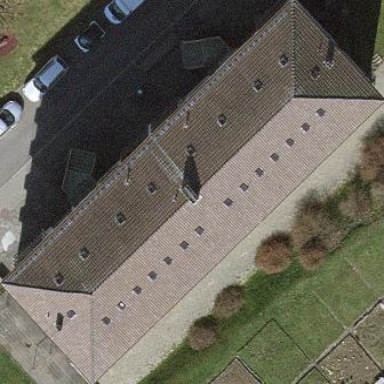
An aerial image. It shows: Hipped roof apartment building.